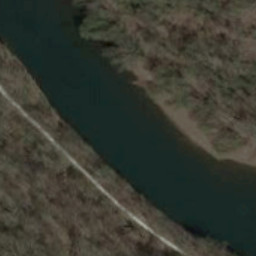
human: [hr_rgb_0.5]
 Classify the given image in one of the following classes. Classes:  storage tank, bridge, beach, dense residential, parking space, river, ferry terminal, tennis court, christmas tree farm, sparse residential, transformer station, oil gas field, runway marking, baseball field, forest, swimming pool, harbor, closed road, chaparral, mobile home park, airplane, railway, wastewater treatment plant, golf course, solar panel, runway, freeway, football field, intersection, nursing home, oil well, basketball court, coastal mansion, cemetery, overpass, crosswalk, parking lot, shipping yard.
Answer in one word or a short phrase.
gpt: river